Field crop: maize
Growth stage: 1
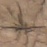
Species: lolium